Question: I have one TextView with only 1 line of text. Now I have to put an extra line to set the state of the user. So I set the property 'android:lines="2"'
the textview looks like:
'''
<TextView
android:id="@+id/providerName"
android:layout_width="match_parent"
android:layout_height="wrap_content"
android:layout_weight="1.0"
android:ellipsize="marquee"
android:fontFamily="sans-serif-light"
android:lines="2"
android:textAppearance="?android:attr/textAppearanceLarge"
android:textStyle="bold" />
'''
The way I add the text is like:
'''
mNameAndStatus.setText(providerNameText + "
" + mUserStatus);
'''
Image how is actually.

The problem is that the first lines must me in text, but the second line must be or and I don't know if is it possible.
How can I achieve this?
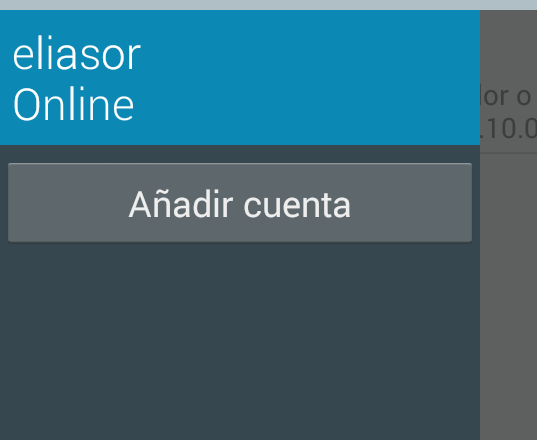
Answer: try
'''
String asHtml = firstLine+"<br/><small>"+secondLine+"</small>";
textView.setText(Html.fromHtml(asHtml));
'''
or simply use <URL>